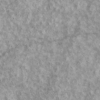
Label: not_dusty